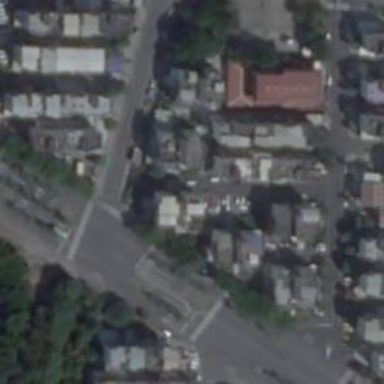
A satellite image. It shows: Marked road crossing.